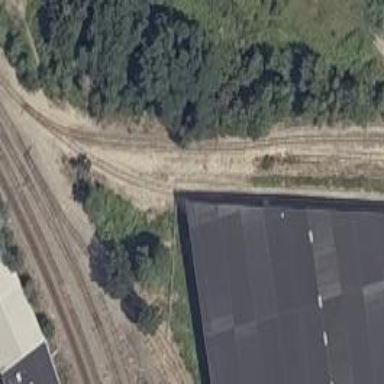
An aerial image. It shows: Railway spur service.